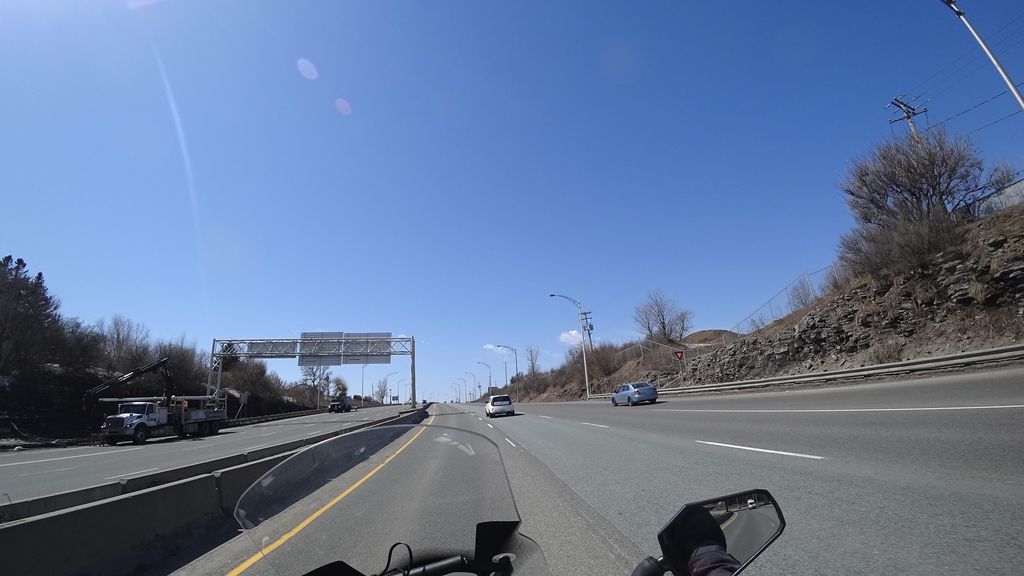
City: quebec_city